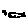
Label: fish